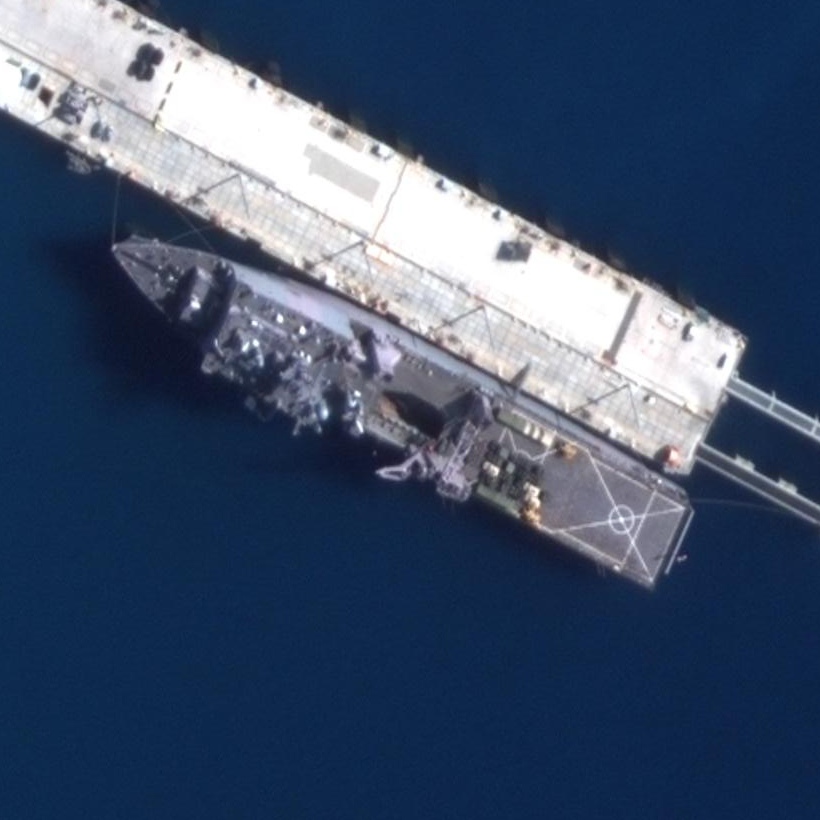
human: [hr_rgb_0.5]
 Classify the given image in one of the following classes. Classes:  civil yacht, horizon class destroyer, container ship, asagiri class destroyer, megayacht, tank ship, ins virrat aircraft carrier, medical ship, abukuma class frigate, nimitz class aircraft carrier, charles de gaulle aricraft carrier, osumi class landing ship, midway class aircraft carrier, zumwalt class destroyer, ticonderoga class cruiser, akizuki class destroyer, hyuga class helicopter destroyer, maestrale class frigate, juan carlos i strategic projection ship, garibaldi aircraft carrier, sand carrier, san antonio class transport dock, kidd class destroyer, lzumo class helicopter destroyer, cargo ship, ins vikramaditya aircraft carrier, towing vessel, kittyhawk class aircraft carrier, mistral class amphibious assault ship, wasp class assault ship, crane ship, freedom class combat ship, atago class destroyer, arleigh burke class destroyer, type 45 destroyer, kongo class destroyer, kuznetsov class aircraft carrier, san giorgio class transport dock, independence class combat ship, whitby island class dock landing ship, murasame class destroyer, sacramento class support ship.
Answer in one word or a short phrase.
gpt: Whitby Island class dock landing ship